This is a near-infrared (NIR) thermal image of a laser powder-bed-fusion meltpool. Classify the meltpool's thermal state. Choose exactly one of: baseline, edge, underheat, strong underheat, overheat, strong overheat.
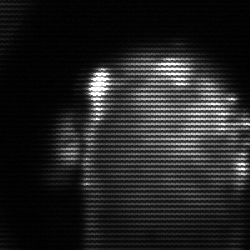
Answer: baseline